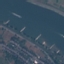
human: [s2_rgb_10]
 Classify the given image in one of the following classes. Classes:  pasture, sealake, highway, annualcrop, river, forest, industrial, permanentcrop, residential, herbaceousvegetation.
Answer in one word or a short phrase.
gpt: River